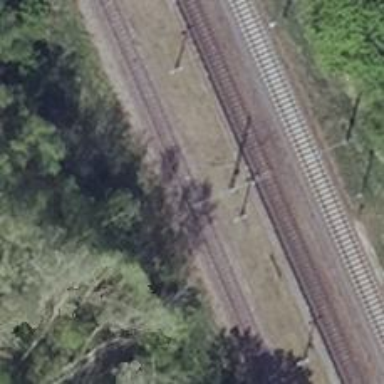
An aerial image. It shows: Rail siding with electrified contact lines for trains.